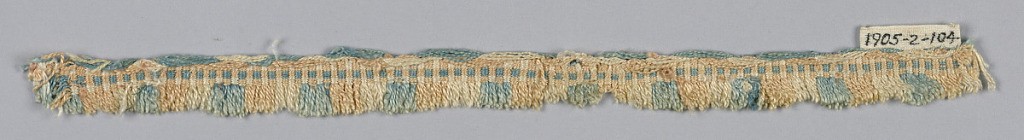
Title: Fringe
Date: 16th century
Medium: silk Technique: woven
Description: Blue, pink and white fringe with a woven striped heading and striped thread skirt.